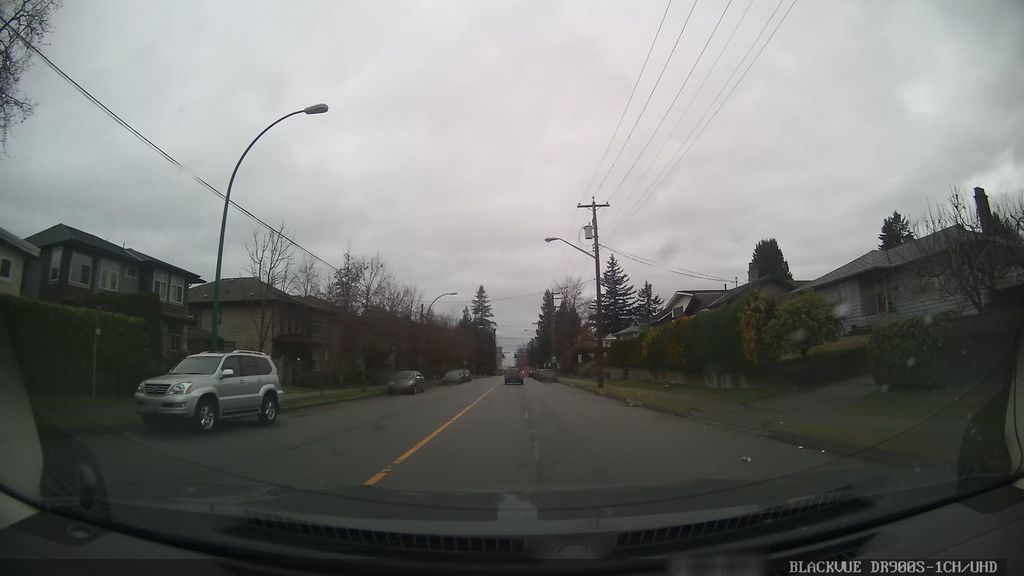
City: vancouver